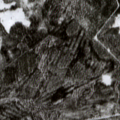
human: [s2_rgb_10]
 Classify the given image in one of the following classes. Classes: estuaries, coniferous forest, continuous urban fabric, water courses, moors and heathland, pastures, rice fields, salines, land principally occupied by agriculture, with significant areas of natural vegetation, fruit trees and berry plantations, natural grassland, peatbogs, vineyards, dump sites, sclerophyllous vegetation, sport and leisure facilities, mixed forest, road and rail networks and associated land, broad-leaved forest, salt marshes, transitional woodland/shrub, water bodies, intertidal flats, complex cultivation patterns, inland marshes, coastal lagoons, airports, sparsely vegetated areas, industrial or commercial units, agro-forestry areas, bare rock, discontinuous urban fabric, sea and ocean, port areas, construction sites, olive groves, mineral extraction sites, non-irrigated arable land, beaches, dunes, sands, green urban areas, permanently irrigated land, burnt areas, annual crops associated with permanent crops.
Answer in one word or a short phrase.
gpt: broad-leaved forest, mixed forest, transitional woodland/shrub